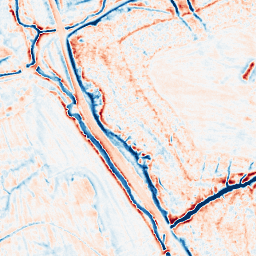
Category: edge_preserving
Decomposition family: anisotropic_diffusion
Decomposition parameters: iterations: 20
kappa: 10
gamma: 0.2
Upsampling method: cubic_mitchell
Upsampling parameters: scale: 4
Upsampling scale: 4